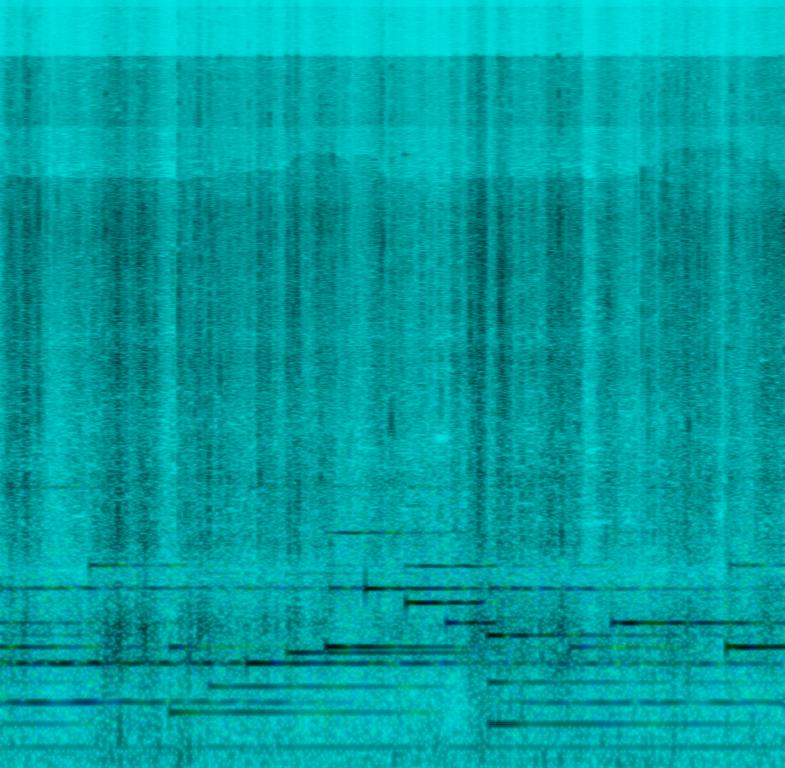
The low quality recording features a crumpling bag sound effect, followed by wide sad, dark arpeggiated bells melody and mellow synth keys chord progression. Overall it sounds sad, emotional and weird - since there is a very bad sample of crumpling bag sound effect over such a beautiful melody.